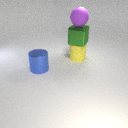
large green metal cube below large purple rubber sphere